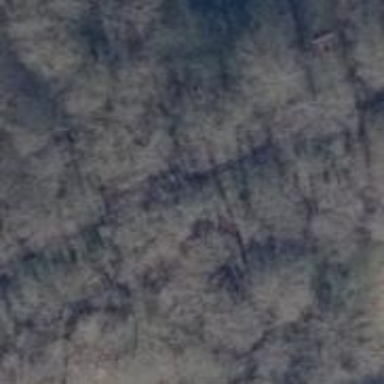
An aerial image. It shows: Row of trees in natural setting.